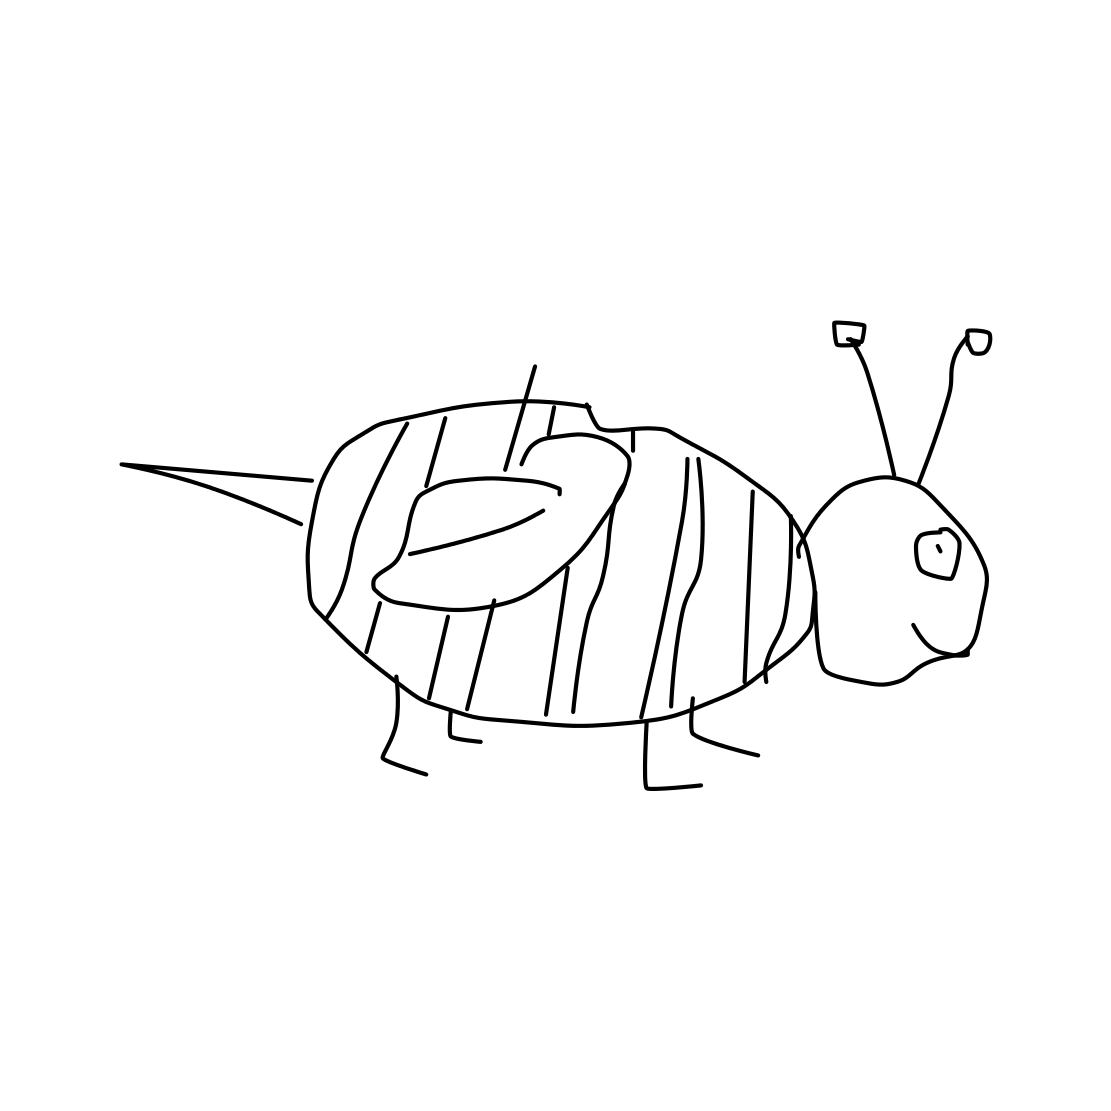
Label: bee